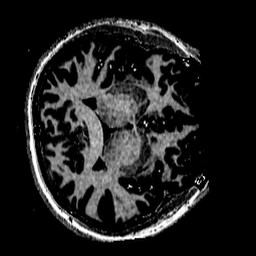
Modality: T1w
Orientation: axial
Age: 24
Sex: male
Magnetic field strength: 7 T